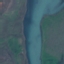
Land use / land cover class: River